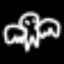
Label: angel